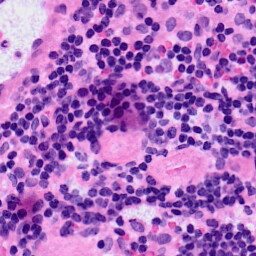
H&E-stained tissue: LymphNode